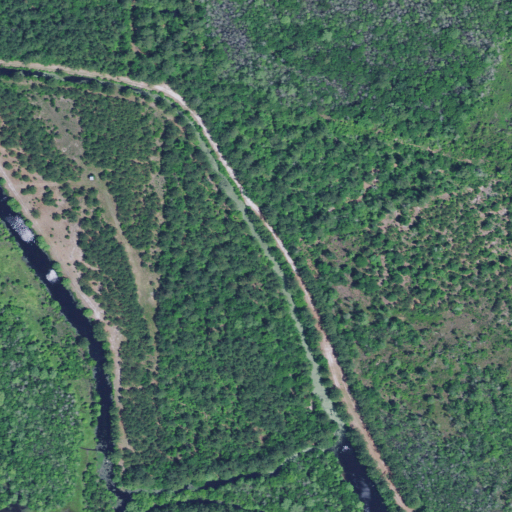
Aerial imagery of island in South Carolina named Turkey Island containing woody wetlands, evergreen forest, and herbaceous wetlands